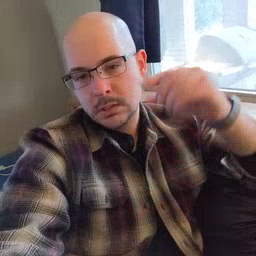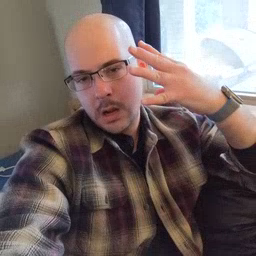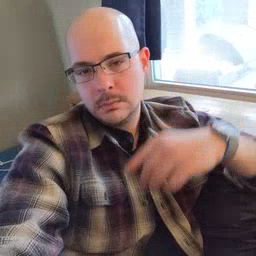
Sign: sun